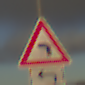
Verkehrszeichen: KurveLinks
Zusatzzeichen unten: RichtungsangabeDurchPfeile2
Umgebung: Outdoor, Nature
Tageszeit: SunriseSunset
Wetter: PartlyCloudy
Licht: Natural
Jahreszeit: NotSpecified
Kontrast: HighContrast